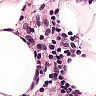
Metastatic tissue present: no